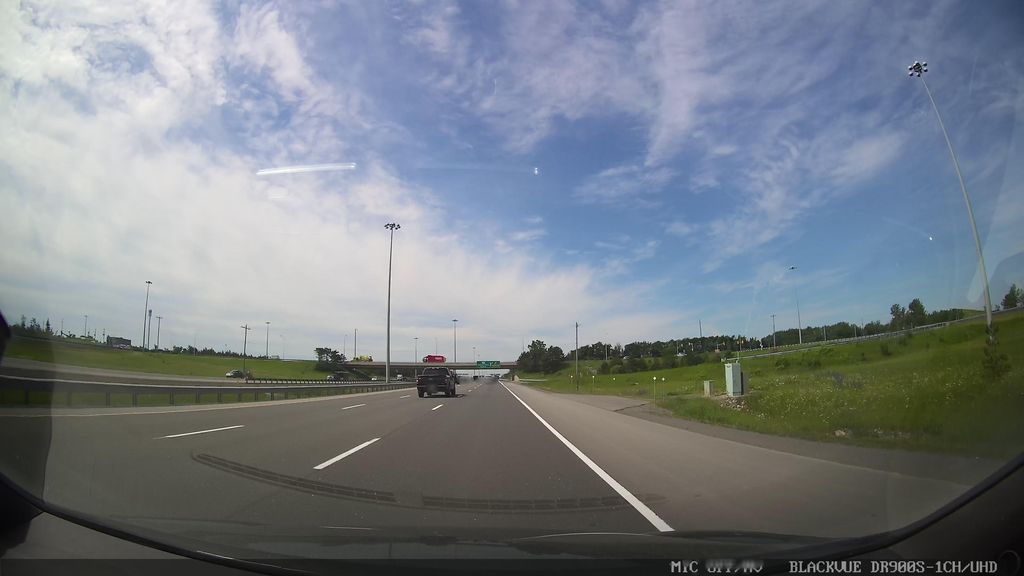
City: ottawa-gatineau